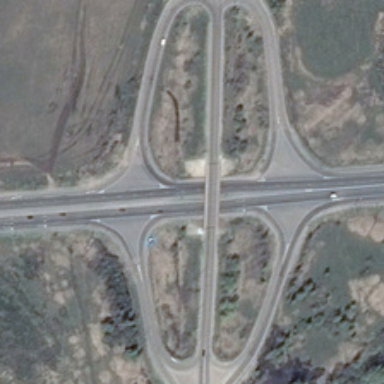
Many green trees are near a viaduct with some cars .